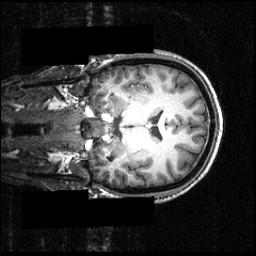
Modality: T1w
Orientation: coronal
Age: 21
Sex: male
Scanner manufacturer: siemens
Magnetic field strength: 3.951 T
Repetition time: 1.5 s
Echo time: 0.00335 s